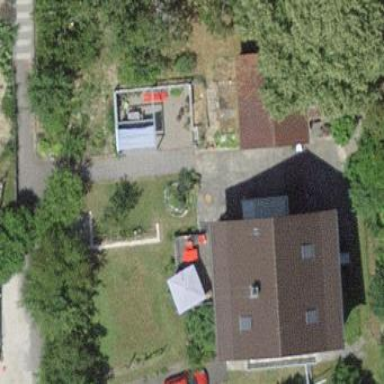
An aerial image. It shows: Building with tiled roof.